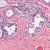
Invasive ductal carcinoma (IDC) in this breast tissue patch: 0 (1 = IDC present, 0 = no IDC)